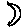
Label: moon